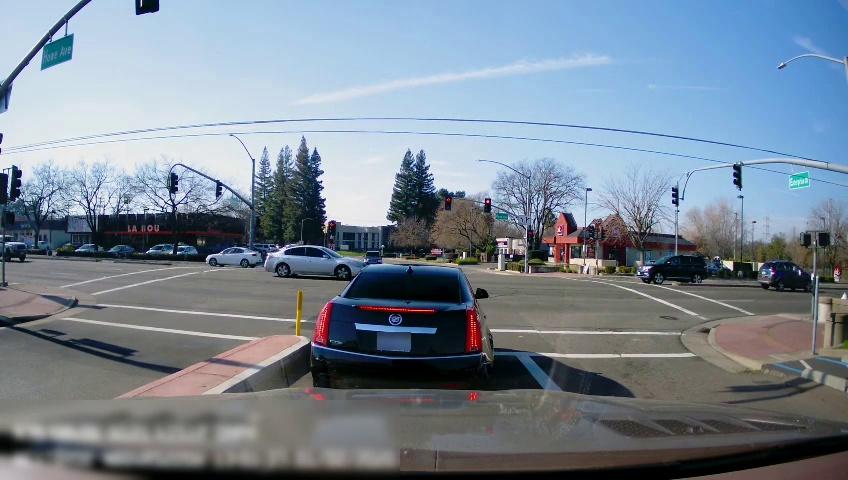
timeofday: Day
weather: Sunny
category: Drivable Space
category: Vehicles | SUV
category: Vehicles | Car
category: Vehicles | SUV
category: Vehicles | SUV
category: Vehicles | Car
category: Vehicles | Car
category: Vehicles | Truck
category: Vehicles | Car
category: Vehicles | Car
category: Vehicles | Car
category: Vehicles | Car
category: Lanes | Opposite Lane
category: Lanes | Current Lane
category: Traffic | Lights
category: Traffic | Signs
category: Traffic | Lights
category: Traffic | Lights
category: Traffic | Lights
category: Traffic | Lights
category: Traffic | Lights
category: Traffic | Lights
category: Traffic | Lights
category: Traffic | Lights
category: Traffic | Signs
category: Traffic | Lights
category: Traffic | Lights
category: Traffic | Lights
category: Traffic | Lights
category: Traffic | Lights
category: Traffic | Signs
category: Traffic | Lights
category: Traffic | Lights
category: Traffic | Lights